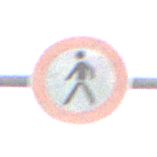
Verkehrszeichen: VerbotFussgaenger
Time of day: SunriseSunset
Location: Outdoor (RoadRail)
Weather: PartlyCloudy
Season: NotSpecified
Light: Natural